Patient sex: M
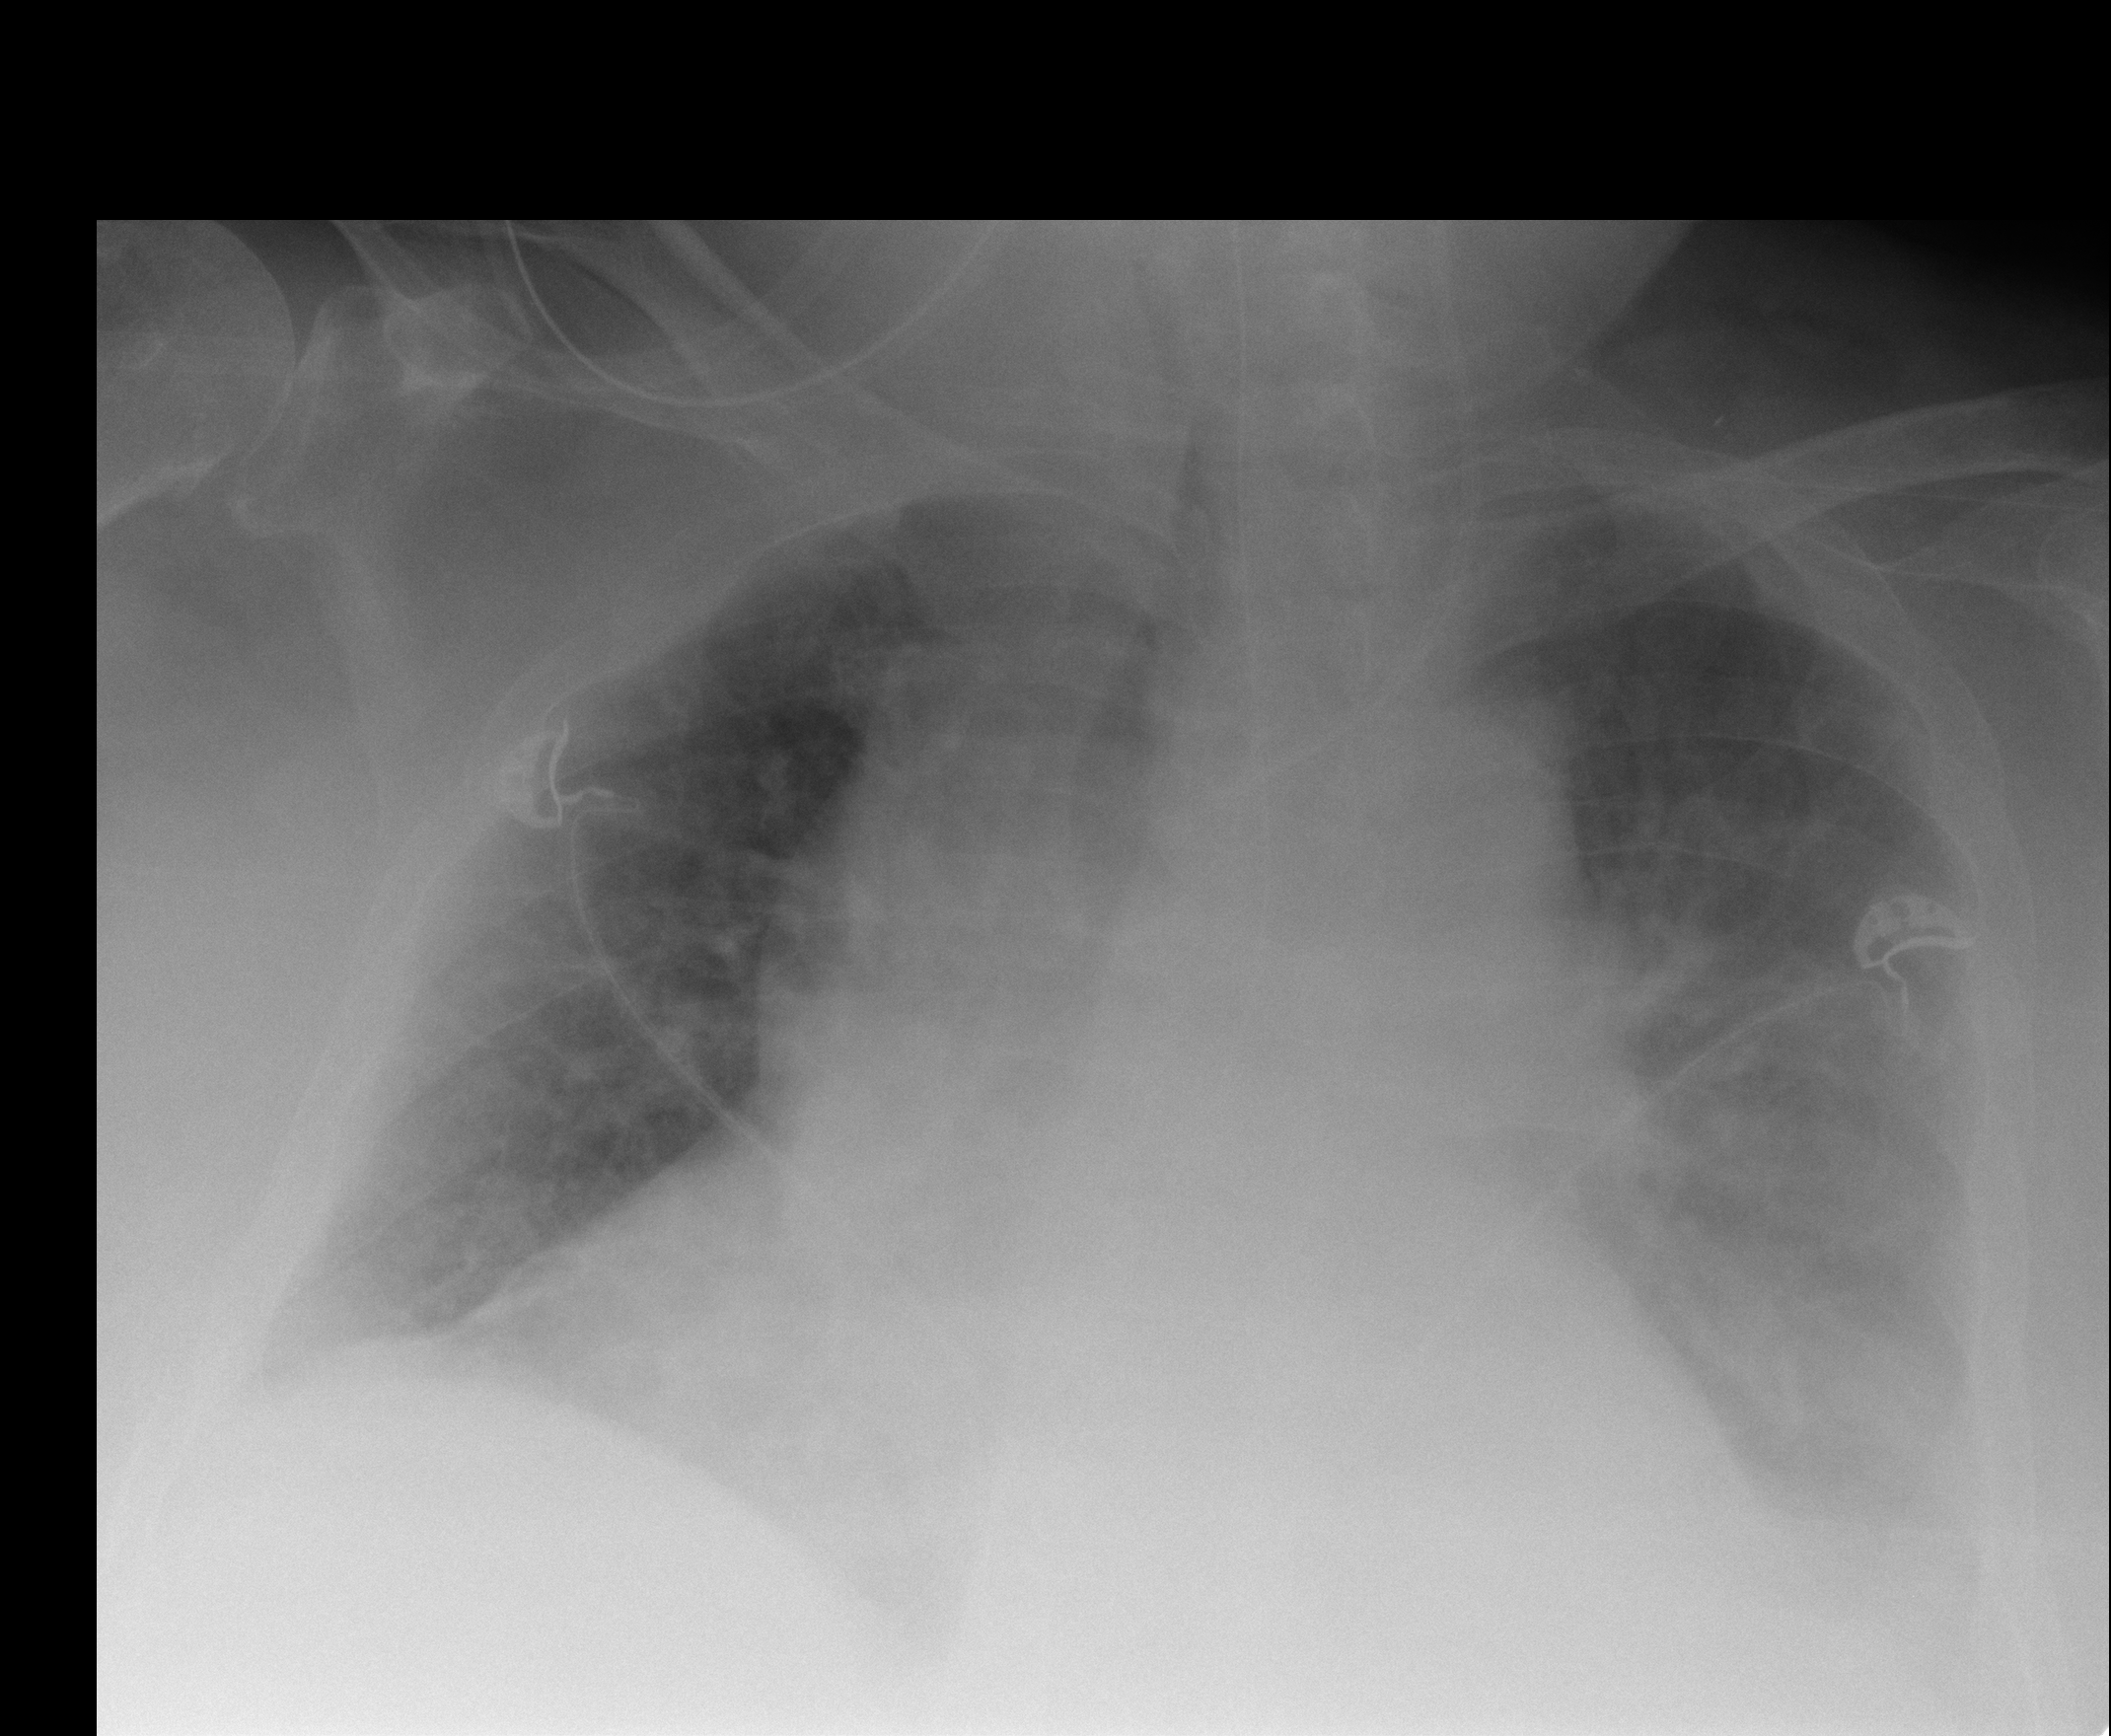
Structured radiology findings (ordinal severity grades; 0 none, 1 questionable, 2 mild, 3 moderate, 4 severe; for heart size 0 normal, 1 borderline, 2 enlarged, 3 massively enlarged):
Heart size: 2
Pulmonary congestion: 2
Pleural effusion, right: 2
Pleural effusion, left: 2
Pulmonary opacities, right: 1
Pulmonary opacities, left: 0
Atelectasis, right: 2
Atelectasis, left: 2